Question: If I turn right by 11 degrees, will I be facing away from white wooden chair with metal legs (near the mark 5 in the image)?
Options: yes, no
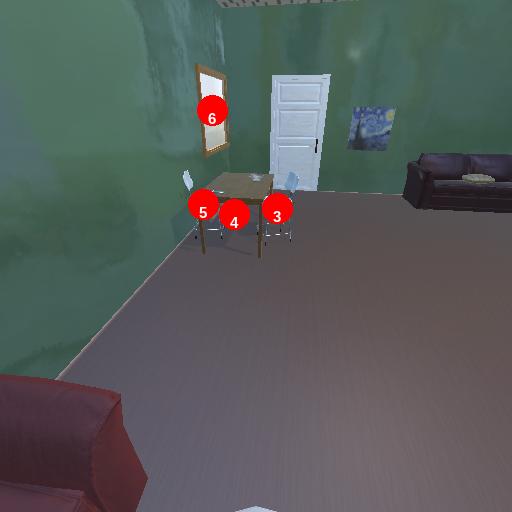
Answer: yes